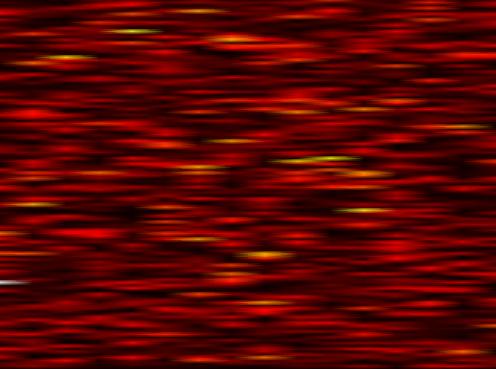
Label: FBMC